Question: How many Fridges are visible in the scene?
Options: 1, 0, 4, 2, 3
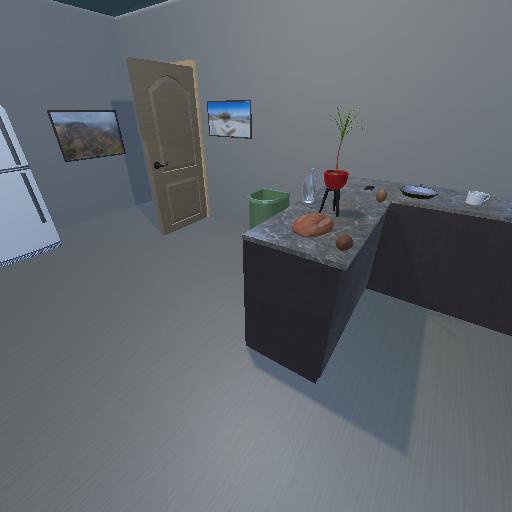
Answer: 1